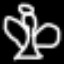
Label: angel